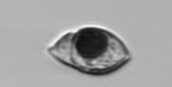
Label: Amphidinium